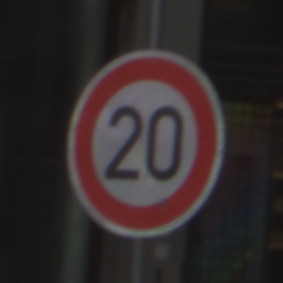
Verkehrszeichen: Geschwindigkeit20
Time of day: Midday
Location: Outdoor (Urban)
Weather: Overcast
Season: NotSpecified
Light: Natural